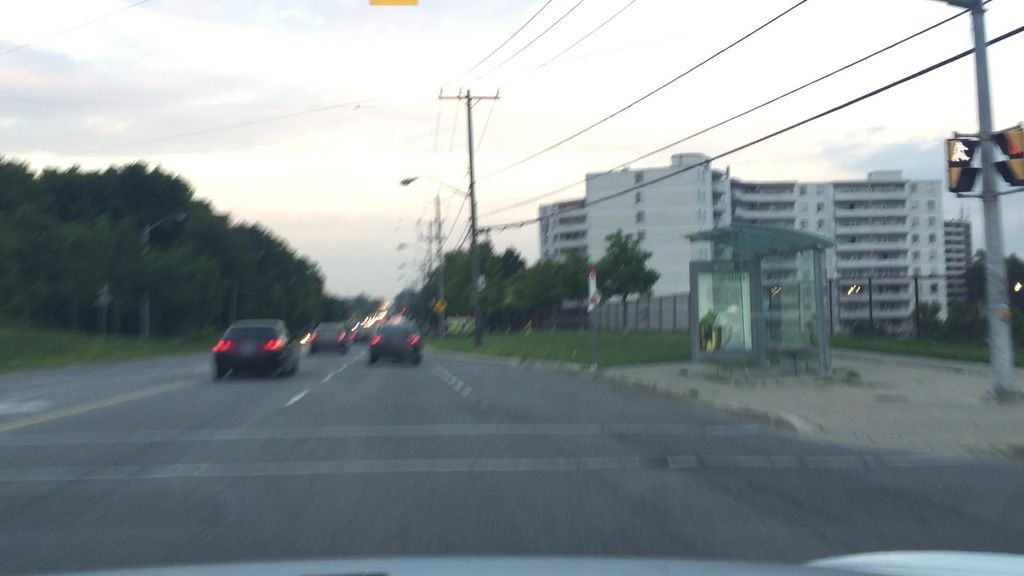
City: toronto